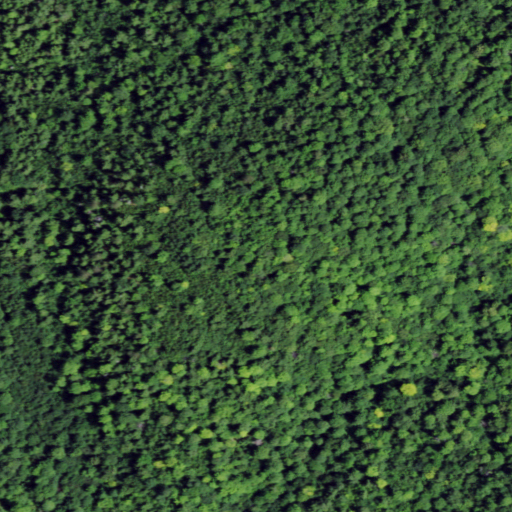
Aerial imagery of mountain in New York named Beech Hill containing mixed forest, deciduous forest, and evergreen forest